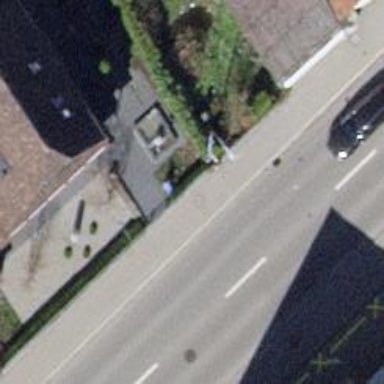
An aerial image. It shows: Bus stop with platform for public transport.